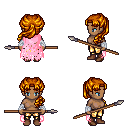
a pixel art fantasy rpg character, female body template, human, dark skin, pink tattered cape, gold greaves, dark blonde princess hairstyle, white cloth bandages, brown shoes, spear, four views (front, back, left, right), 2x2 character sprite sheet, small pixel art, hard edges, no anti-aliasing